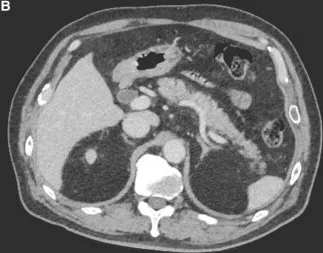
Computed tomography examination. No definite adrenal nodule was found in the bilateral adrenal glands. (B) Left adrenal gland.
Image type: radiology (ct)